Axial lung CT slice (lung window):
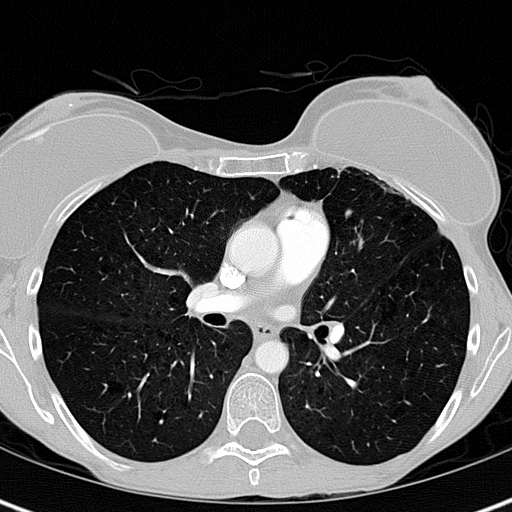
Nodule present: no